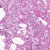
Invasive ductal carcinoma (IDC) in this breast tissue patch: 0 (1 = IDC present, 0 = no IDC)